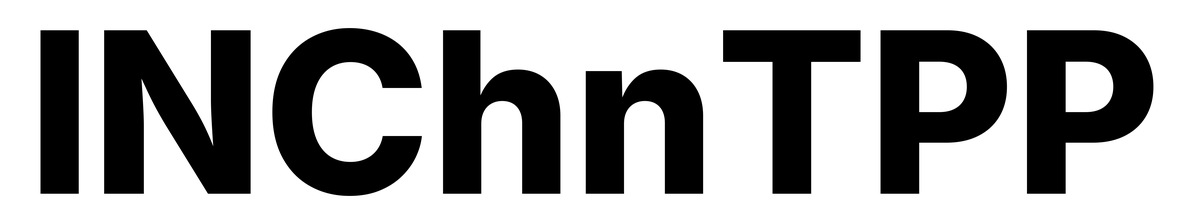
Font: Inter_ExtraBold